Current action and preconditions to check: trajectory_clear

Your task: For each precondition in the list above, predict whether it will hold at this action.

Consider the current scene as observed from the mobile robot's camera, and analyze the predicted future states of all dynamic agents (e.g., people, animals, vehicles, or any moving entities) within the NEXT SECOND.

IMPORTANT: Only answer "very likely" if you are absolutely certain—based on strong, clear evidence—that a dynamic agent will violate the precondition in the predicted future state. Do NOT answer "very likely" for unlikely, ambiguous, or low-probability risks.

Ask yourself for each precondition: Is there a high probability, with clear and convincing evidence, that the predicted future states of any dynamic agent will interfere with the predicted future state of the currently executing action within the NEXT SECOND, causing that precondition to fail?

Assess the risk level based on these predictions. Use "likely" or "very likely" if motions create a clear risk of interference.

Use "neutral" or "improbable" if agents are nearby but their predicted paths are clearly diverging or non-conflicting.

Failure Risk Categories: "very improbable", "improbable", "neutral", "likely", "very likely"

Answer Format: Output ONLY the probability_of_failure value from these categories: "very improbable", "improbable", "neutral", "likely", "very likely"

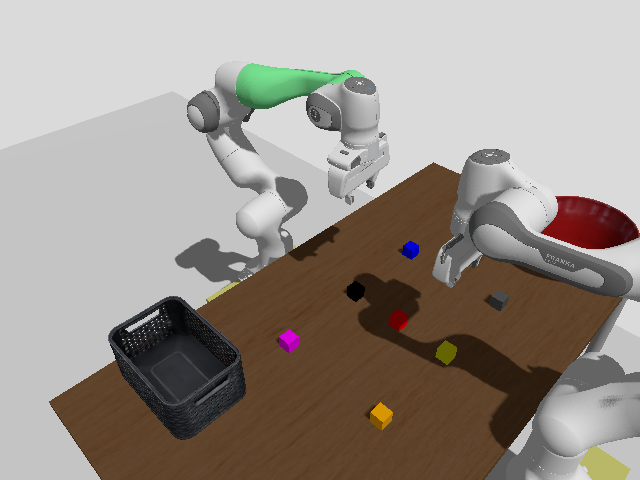

Answer: very improbable